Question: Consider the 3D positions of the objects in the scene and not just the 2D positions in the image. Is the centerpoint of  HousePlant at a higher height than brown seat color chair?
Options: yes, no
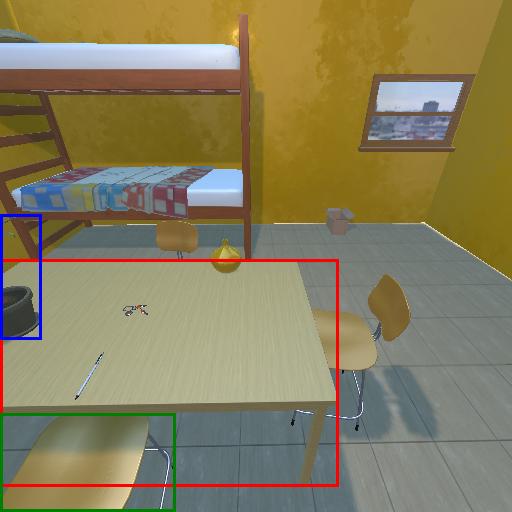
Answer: yes